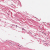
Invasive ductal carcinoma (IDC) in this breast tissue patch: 0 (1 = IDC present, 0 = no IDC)